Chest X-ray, PA view. Patient: 37 years old, sex M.
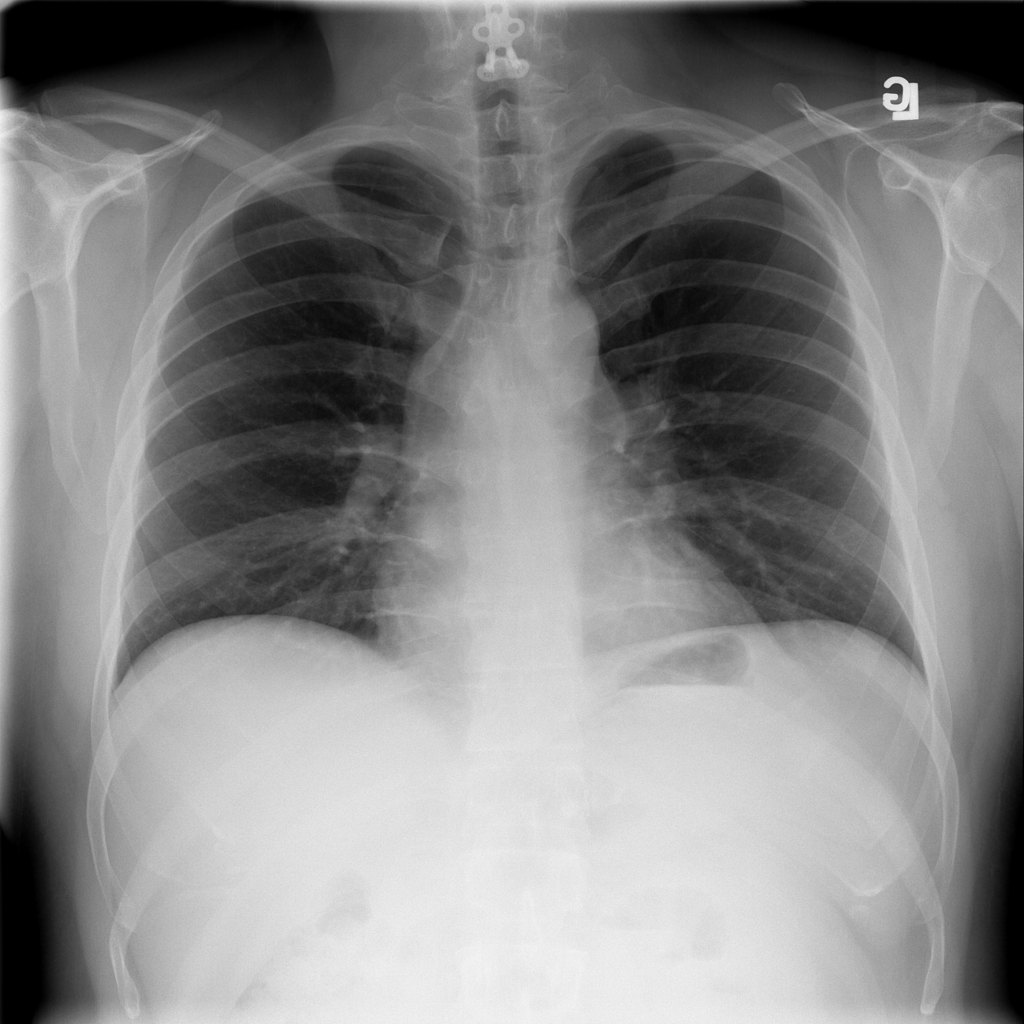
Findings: No Finding